Question: I want to theme the 'ShareActionProvider' of the ActionBarSherlock. My problem is that I successfully customized the styles of the ActionBar but I cannot style the share popup which comes from the ActionBarSherlock.

In the Screenshot above you can see the share popup uses the default styles while a normal popup is styled in that way I like.
I digged more thrue the source code and found in 'ActivityChooserView' this method:
'''
private IcsListPopupWindow getListPopupWindow() {
if (mListPopupWindow == null) {
mListPopupWindow = new IcsListPopupWindow(getContext());
//...
'''
Which is as far I know responsable for creating that Popup of the 'ShareActionProvider'. As you can see above a new instance of 'IcsListPopupWindow' is created. Here are the constructors of 'IcsListPopupWindow':
'''
public IcsListPopupWindow(Context context) {
this(context, null, R.attr.listPopupWindowStyle);
}
public IcsListPopupWindow(Context context, AttributeSet attrs, int defStyleAttr) {
mContext = context;
mPopup = new PopupWindow(context, attrs, defStyleAttr);
mPopup.setInputMethodMode(PopupWindow.INPUT_METHOD_NEEDED);
}
'''
So far the attr 'com.actionbarsherlock.R.attr.listPopupWindowStyle' used. While this attr is inserted the one and two parameter constructor of 'IcsListPopupWindow' created a new 'PopupWindow' with the attr 'com.android.internal.R.attr.popupWindowStyle' which seems to be equal with 'android.R.attr.popupWindowStyle':
'''
public PopupWindow(Context context, AttributeSet attrs) {
this(context, attrs, com.android.internal.R.attr.popupWindowStyle);
}
public PopupWindow(Context context, AttributeSet attrs, int defStyleAttr, int defStyleRes) {
mContext = context;
mWindowManager = (WindowManager)context.getSystemService(Context.WINDOW_SERVICE);
TypedArray a =
context.obtainStyledAttributes(
attrs, com.android.internal.R.styleable.PopupWindow, defStyleAttr, defStyleRes);
mBackground = a.getDrawable(R.styleable.PopupWindow_popupBackground);
// ...
'''
There you can see that the background image is loaded from a style called 'styleable.PopupWindow_popupBackground'. I tried to apply my style with this xml file:
'''
<style name="Theme.MyStyle" parent="@style/Theme.Sherlock.Light.DarkActionBar">
<!-- ... -->
<item name="actionDropDownStyle">@style/DropDownNav.MyStyle</item>
<item name="dropDownListViewStyle">@style/DropDownListView.MyStyle</item>
<item name="actionBarItemBackground">@drawable/selectable_background_mystyle</item>
<item name="listPopupWindowStyle">@style/DropDownNav.MyStyle</item>
<item name="android:listPopupWindowStyle">@style/DropDownNav.MyStyle</item>
</style>
<style name="DropDownNav.MyStyle" parent="@style/Widget.Sherlock.Spinner.DropDown.ActionBar">
<item name="android:popupBackground">@drawable/menu_dropdown_panel_mystyle</item>
<item name="android:divider">#081925</item>
<item name="android:dividerHeight">1dp</item>
</style>
<style name="DropDownListView.MyStyle" parent="@style/Widget.Sherlock.ListView.DropDown">
<item name="android:divider">#081925</item>
<item name="android:dividerHeight">1dp</item>
</style>
'''
By the way I would be really happy if someone could give me a good tutorial for styleable and the attr stuff I don't get it right.
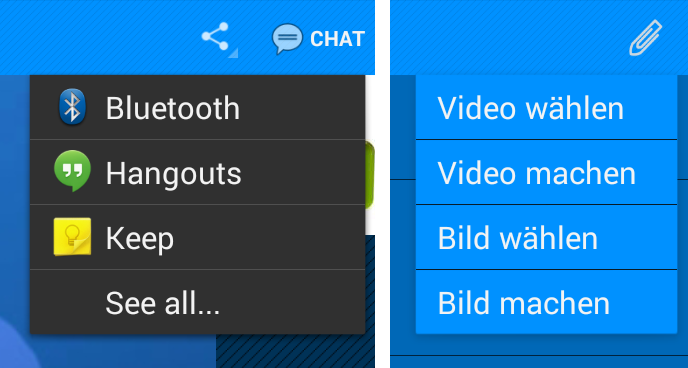
Answer: I was able to override the popupBackground color by overriding this ABS style:
'''
<style name="Widget.Sherlock.Light.ListPopupWindow" parent="Widget">
<item name="android:popupBackground">#333333</item>
</style>
'''
Hopefully that can get you going. And if you were able to solve it on your own, please share with the rest of us how you styled the rest of the attributes.
Cheers